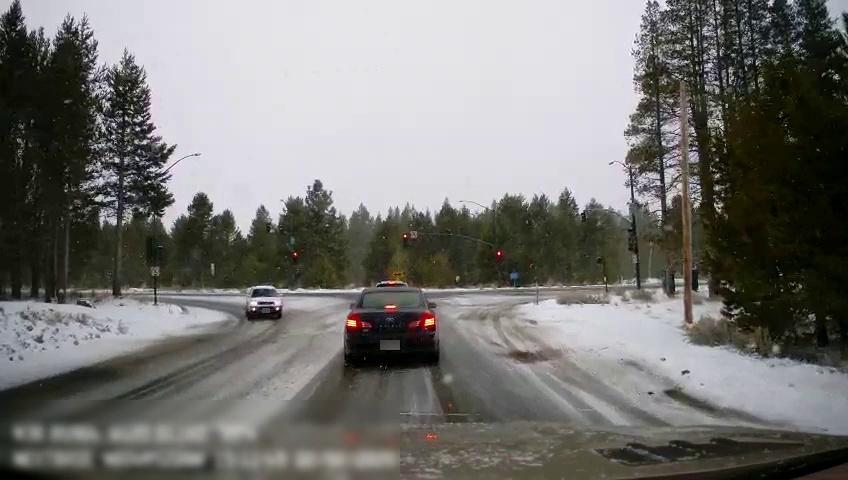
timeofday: Day
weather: Snowy
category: Drivable Space
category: Vehicles | SUV
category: Vehicles | Car
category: Vehicles | SUV
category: Traffic | Lights
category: Traffic | Lights
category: Traffic | Lights
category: Traffic | Lights
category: Traffic | Lights
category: Traffic | Signs
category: Traffic | Lights
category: Traffic | Lights
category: Traffic | Signs